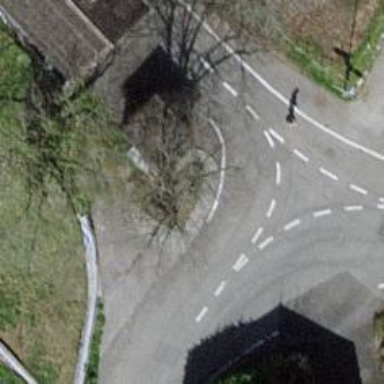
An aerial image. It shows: Bus stop with designated public transport stop position.